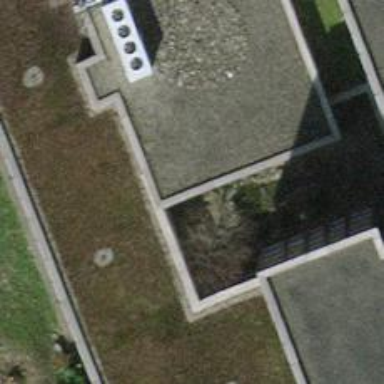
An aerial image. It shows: Police building.